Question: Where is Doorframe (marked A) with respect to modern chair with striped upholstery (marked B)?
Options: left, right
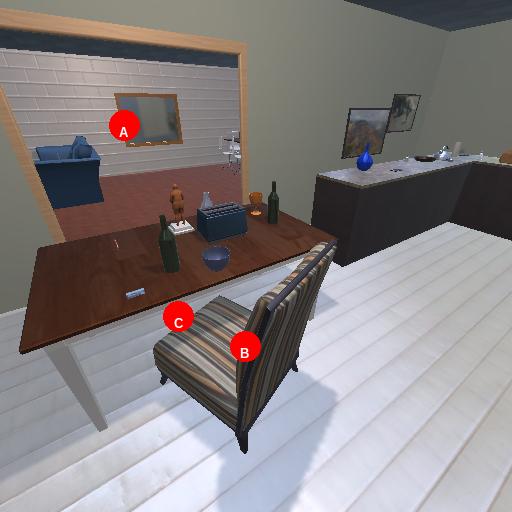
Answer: left